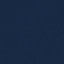
Label: SeaLake